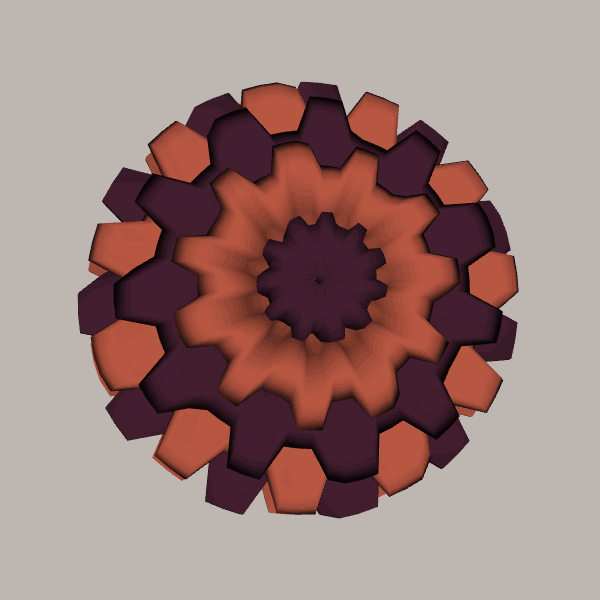
Background: light